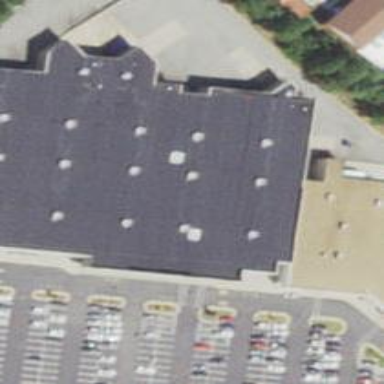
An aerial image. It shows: Department store building.